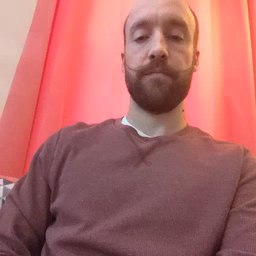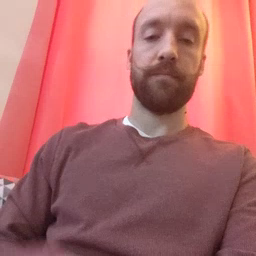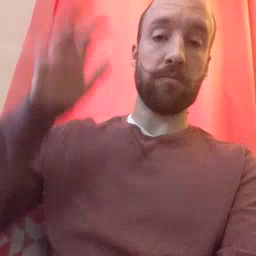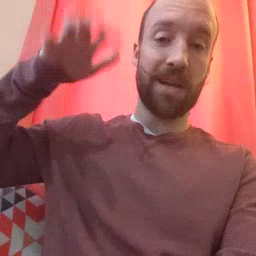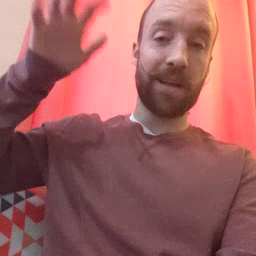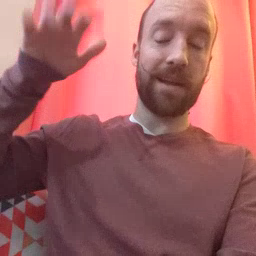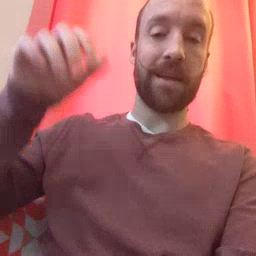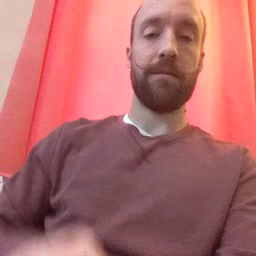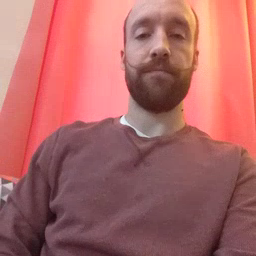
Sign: rain